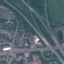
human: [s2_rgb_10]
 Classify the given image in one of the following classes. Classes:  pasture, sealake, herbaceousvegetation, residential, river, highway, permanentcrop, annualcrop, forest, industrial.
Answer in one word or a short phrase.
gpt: Highway